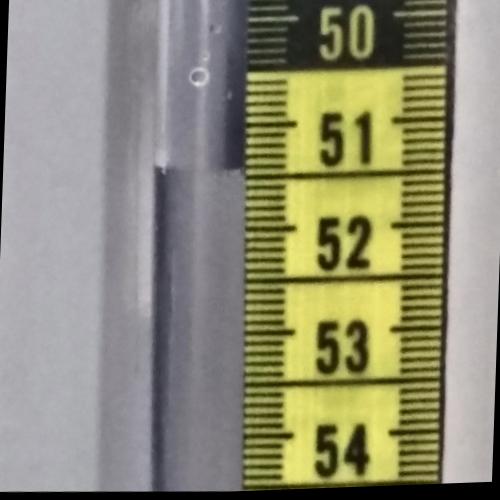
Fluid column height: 51.4 cm